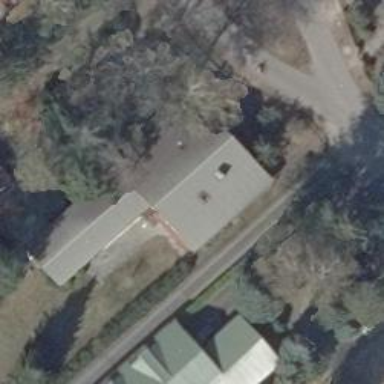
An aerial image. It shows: Detached building with gabled roof.